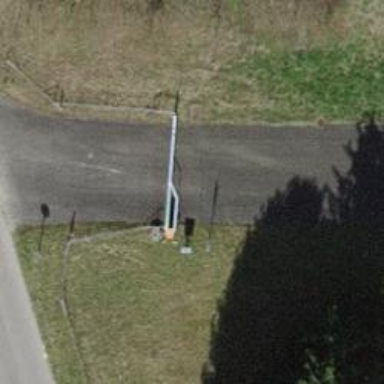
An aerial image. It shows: Lift gate barrier.